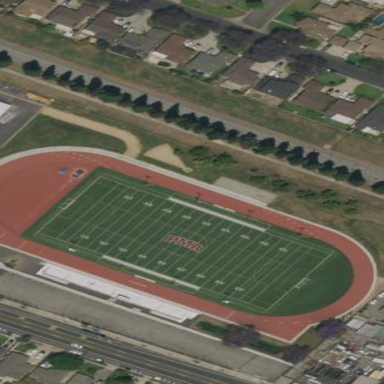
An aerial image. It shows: Pitch for American football.